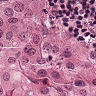
Metastatic tissue present: yes